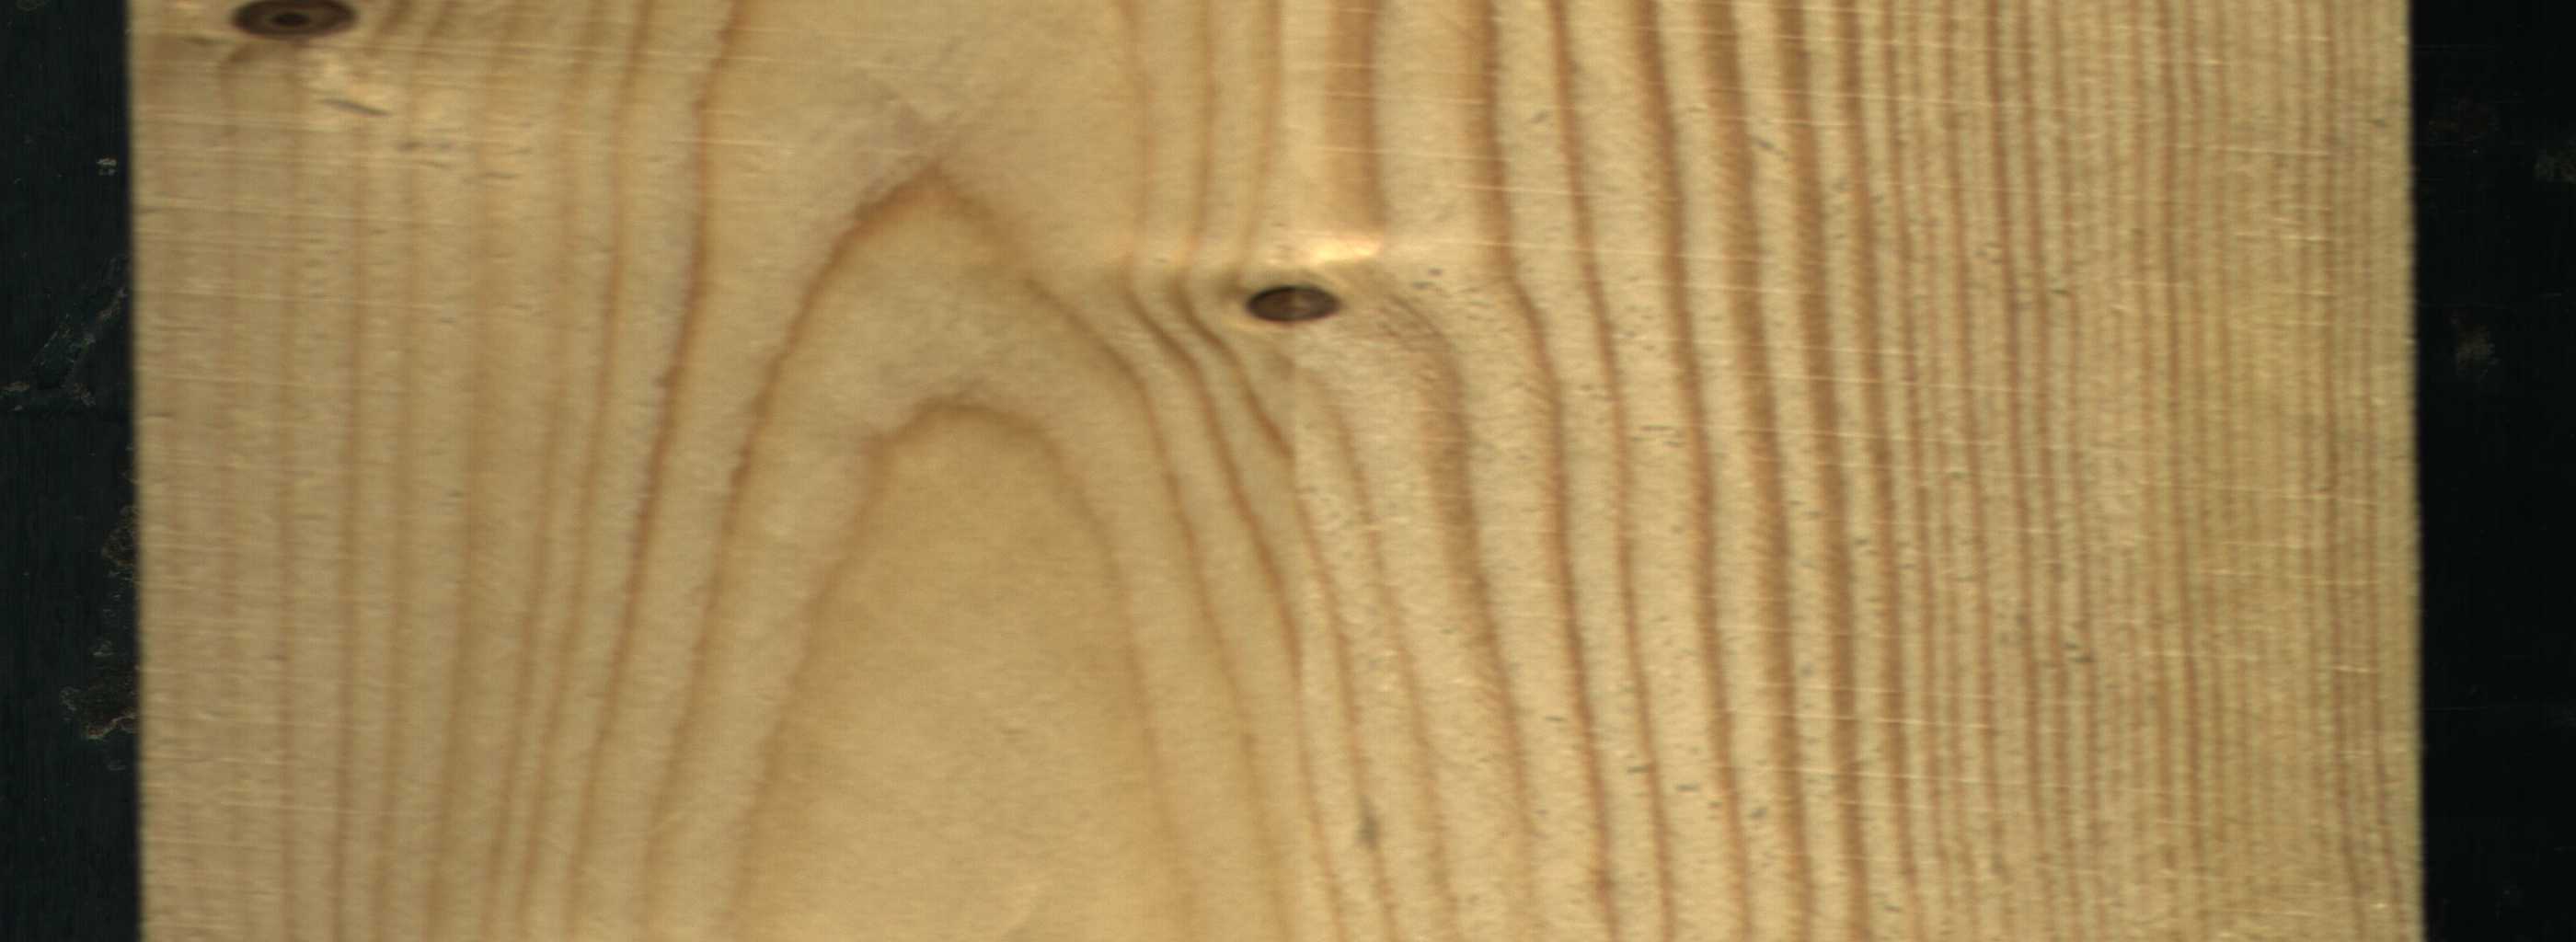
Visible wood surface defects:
Dead_Knot
Dead_Knot